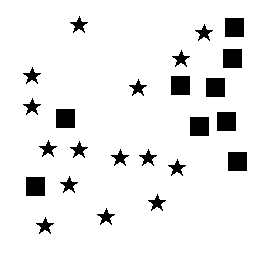
Squares: 9
Triangles: 0
Stars: 15
Total shapes: 24